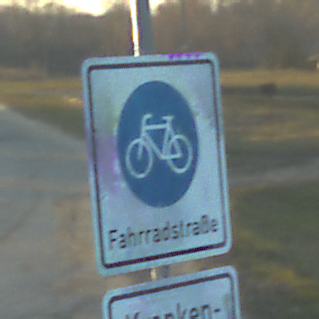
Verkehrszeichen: BeginnFahrradstrasse
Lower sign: BesondereFahrzeugeUndTransportgueter4
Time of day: SunriseSunset
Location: Outdoor (RoadRail)
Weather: PartlyCloudy
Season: NotSpecified
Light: Natural